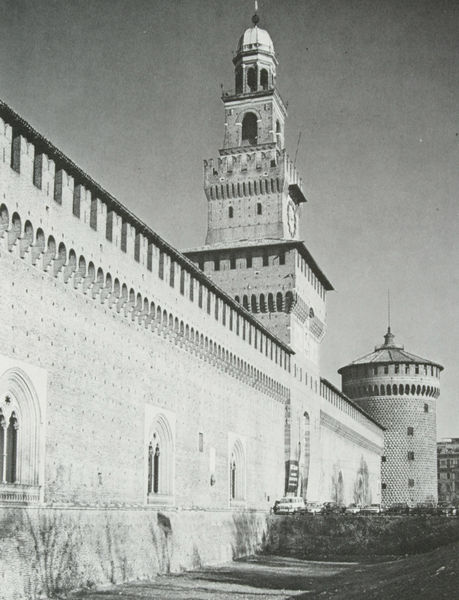
Titel: Festungsmauer mit sog. Turm des Filarete
Künstler: Filarete
Standort: Mailand
Institution: Castello Sforzesco
Schlagwörter: himmel, schatten, weiß, bäume, fenster, grau, hell, laterne, licht, schwarz, säulen, dach, gebäude, schloss, weg, wand, architektur, sockel, spitze, stein, gräser, brüstung, busch, büsche, gitter, kirche, sonne, sträucher, renaissance, rund, turm, ansicht, bogen, fassade, italien, mast, abhang, mauer, ziegel, massiv, rundbogen, kuppel, wehr, windows, detail, uhr, geländer, tor, zinnen, foto, fotografie, photographie, bögen, erker, gang, außen, burg, glockenturm, kloster, orient, türme, palast, palazzo, dom, riff, festung, mauerwerk, schwarz-weiss, rathaus, löcher, rom, photo, fries, sims, gesims, glocke, gotisch, spitzbögen, stone, florenz, building, kapelle, tower, graben, geschosse, autos, zinne, maßwerk, attika, parkplatz, fahnenstange, schiessscharten, wehrbau, torbögen, runddach, blendarkaden, biforien, dachreiter, geschoß, rundturm, rundbogenfries, scharte, burgmauer, wachturm, italienisch, eckturm, wehrturm, schießscharte, südfassade, maurisch, mailand, arkadenfries, attikafenster, schiesscharte, toor, ro, mauerturm, nonnenköpfe, nonnenkopf